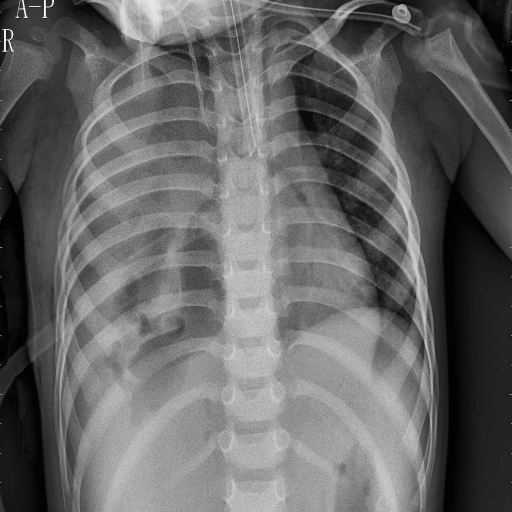
Finding: PNEUMONIA